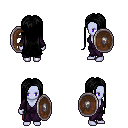
a pixel art fantasy rpg character, female body template, dark elf, purple skin, purple robe, red pants, black extra-long hairstyle, shield, four views (front, back, left, right), 2x2 character sprite sheet, small pixel art, hard edges, no anti-aliasing